Question: If dynamic programming is used to obtain some optimum solution for a problem. How do you reconstruct the actual steps that lead to that solution?
For example, in the 0-1 knapsack problem you use the recurrence

Using this we can get the maximum value that can be present in the knapsack. How do you find the actual items present.
Can this be generalized for any dynamic programming solution. For eg. To find the actual nos that are part of the longest increasing subsequence whose solution has been obtained using dynamic programming.
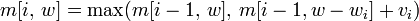
Answer: >
No, you can't find the actual solution by inspecting the final values in the DP-table.
If the algorithm simply looks for some optimum value, it will typically each value was computed.
In a DP-solution the cell on row could for instance depend on the maximum value in row . Unless the algorithm records which cell was chosen, it will not be possible to reconstruct the actual solution based on the resulting table.
You should however always be able to attach additional information to each cell describing where the value comes from, for instance by , and use this information to reconstruct the actual solution.